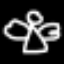
Label: angel